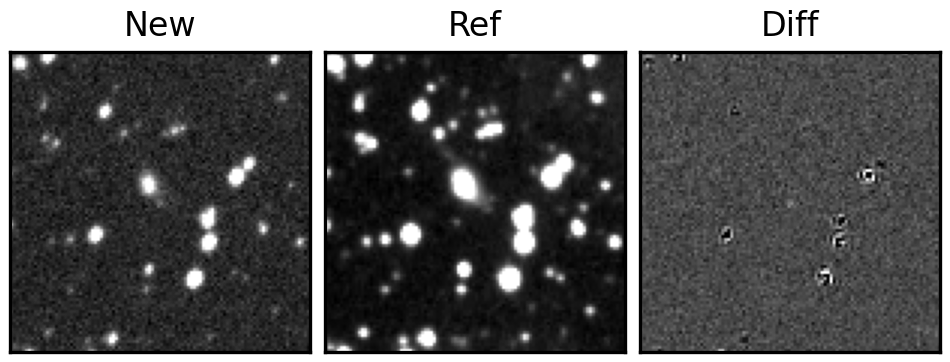
Label: real